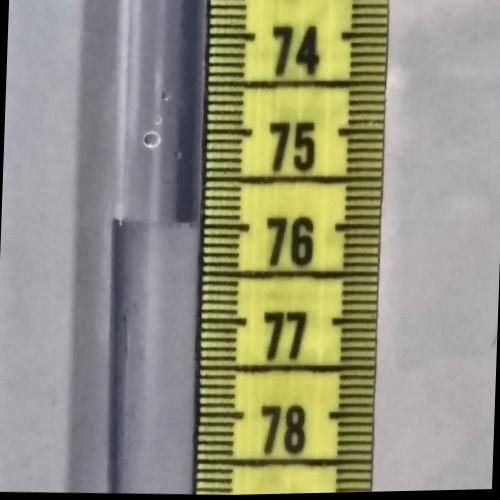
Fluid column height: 76.0 cm